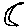
Label: moon